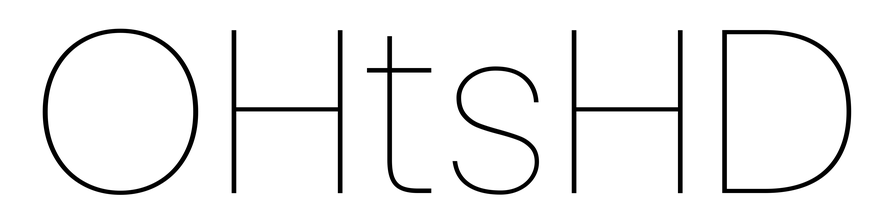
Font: Poppins-Thin